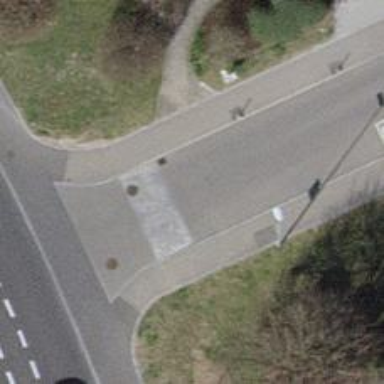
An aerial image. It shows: Unmarked road crossing.